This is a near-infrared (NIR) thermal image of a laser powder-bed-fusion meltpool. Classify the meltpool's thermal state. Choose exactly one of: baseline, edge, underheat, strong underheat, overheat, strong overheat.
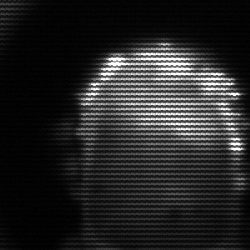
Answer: baseline